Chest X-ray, PA view. Patient: 16 years old, sex M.
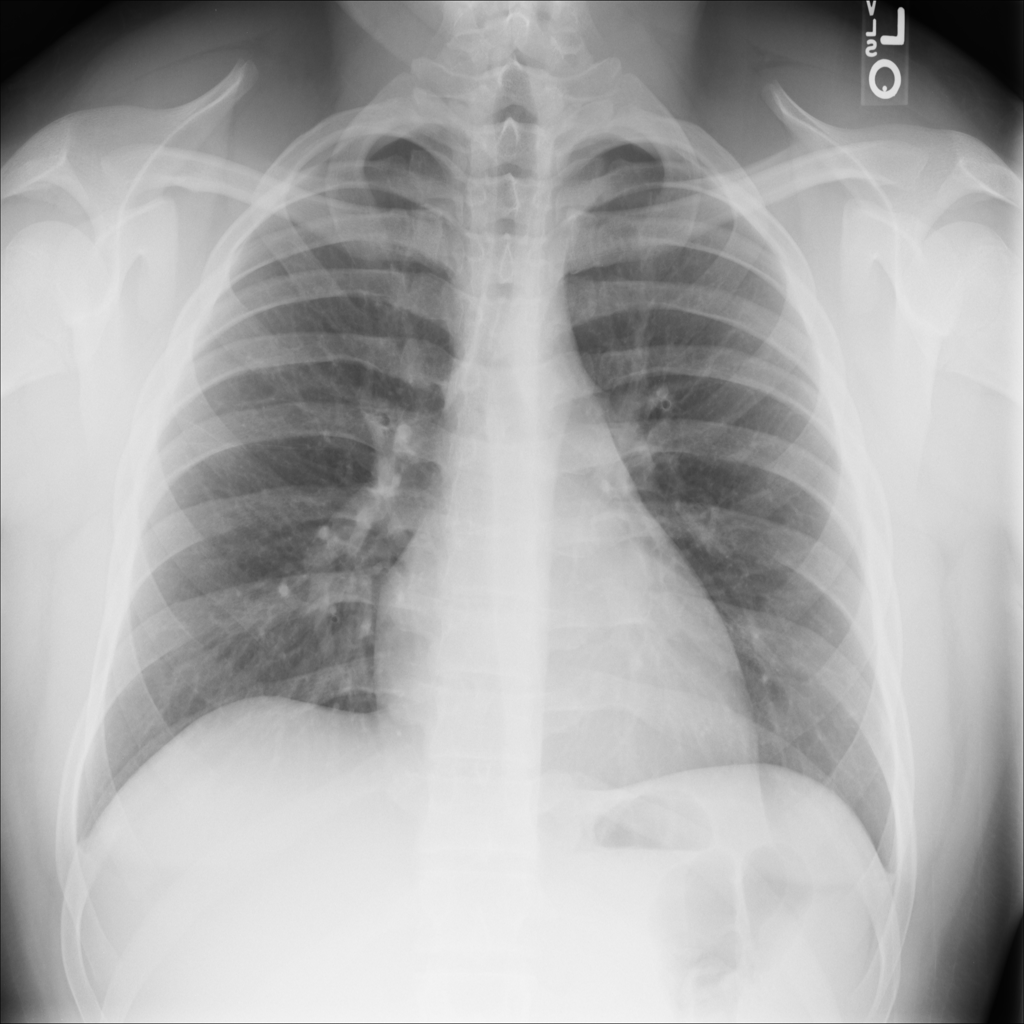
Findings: No Finding